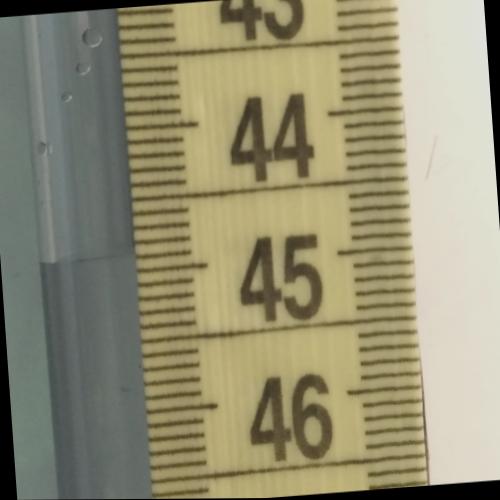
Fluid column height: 44.9 cm